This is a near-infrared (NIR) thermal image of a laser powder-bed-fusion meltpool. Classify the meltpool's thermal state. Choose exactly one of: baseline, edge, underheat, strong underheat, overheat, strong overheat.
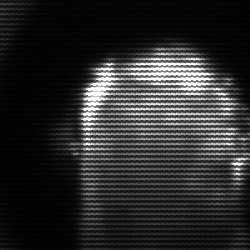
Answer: baseline